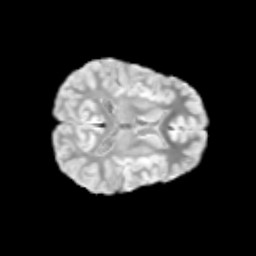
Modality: T2w
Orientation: axial
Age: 11
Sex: male
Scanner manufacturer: siemens
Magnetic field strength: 3 T
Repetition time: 3.8 s
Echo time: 0.07 s